六年级 · 画法几何学
请用圆规画一个半径是 2.5 厘米的圆, 并分别用 $O 、 r$ 表示圆心和半径。
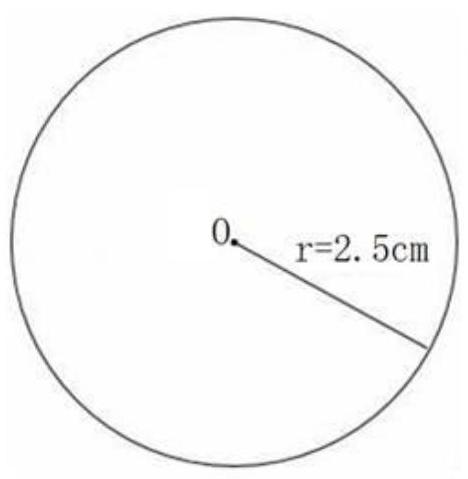
解析: 画图如下：